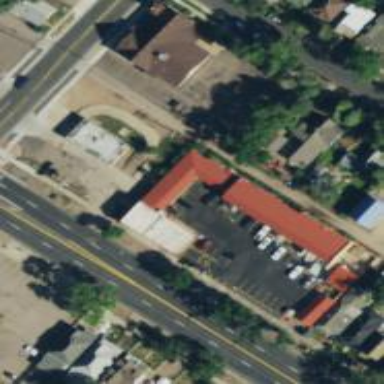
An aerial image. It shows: Building that is motel.